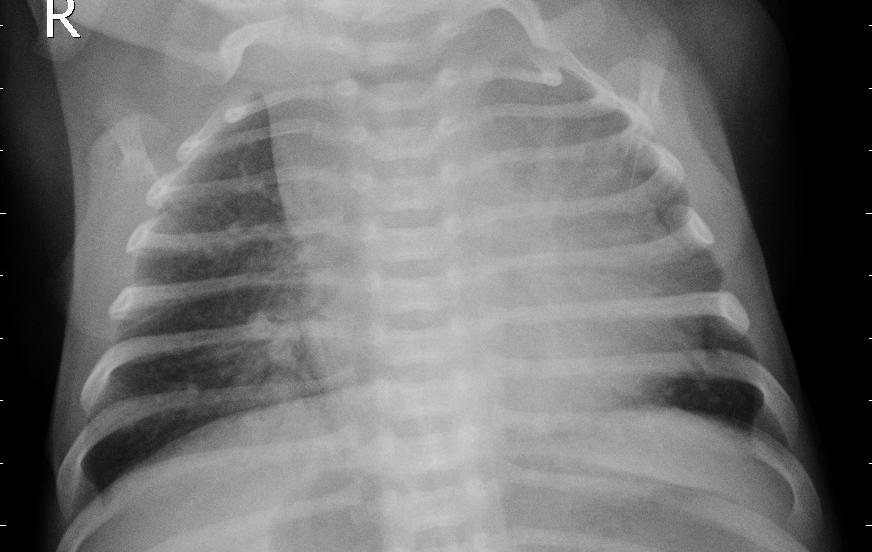
Diagnosis: PNEUMONIA